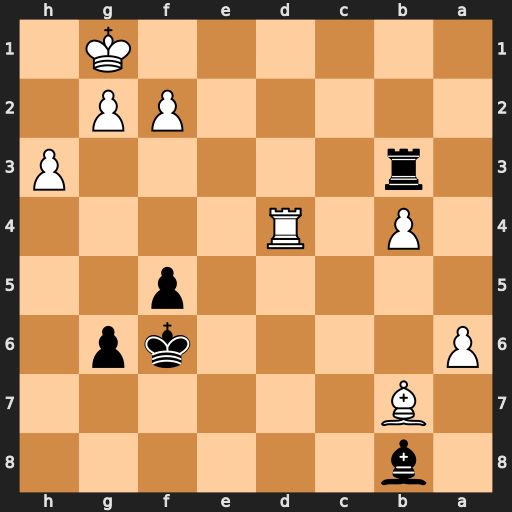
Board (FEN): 1b6/1B6/P4kp1/5p2/1P1R4/1r5P/5PP1/6K1
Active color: b
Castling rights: -
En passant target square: -
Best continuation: Rb1+ Rd1 Rxd1#